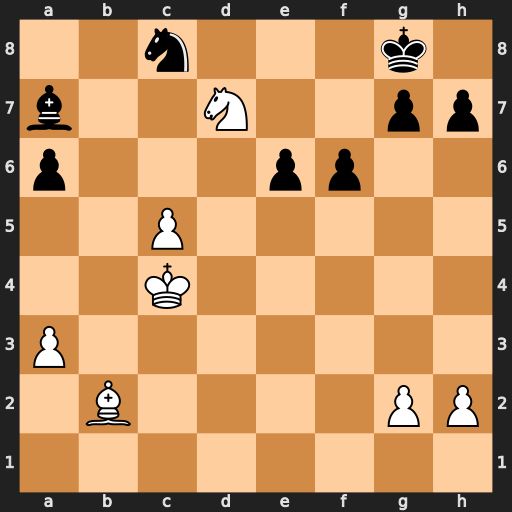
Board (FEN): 2n3k1/b2N2pp/p3pp2/2P5/2K5/P7/1B4PP/8
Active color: w
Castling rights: -
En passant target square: -
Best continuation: Kb4 Kf7 Ka5 Ke7 Nb6